Question: ## Overview
I'm trying to write a web service using ASP.NET Core that allows clients to query and modify the state of a microcontroller. This microcontroller contains a number of systems that I model within my application - for instance, a PWM system, an actuator input system, etc.
The components of these systems all have particular that can be queried or modified using a <URL> library.
is that I'm trying to implement JSON Patch support for a new "CAN database" system that logically should map a definition name to a particular CAN message definition, and I'm not sure how to go about this.
## Details
The diagram below models the CAN database system. A 'CanDatabase' instance should logically contain a dictionary of the form 'IDictionary<string, CanMessageDefinition>'.

To support creating new message definitions, my application should allow users to send JSON patch requests like this:
'''
{
"op": "add",
"path": "/candb/my_new_definition",
"value": {
"template": ["...", "..."],
"repeatRate": "...",
"...": "...",
}
}
'''
Here, 'my_new_definition' would define the definition , and the object associated with 'value' should be deserialised to a 'CanMessageDefinition' . This should then be stored as a new key-value pair in the 'CanDatabase' dictionary.
The issue is that 'path' should specify a which for statically-typed objects would be...well, static (an exception to this is that it allows for referencing e.g. '/pwms/3' as above).
## What I've tried
Forget the fact that I it won't work - I tried the implementation below (which uses static-typing only despite the fact I need to support dynamic JSON Patch paths) just to see what happens.
'''
internal sealed class CanDatabaseModel : DeviceComponentModel<CanDatabaseModel>
{
public CanDatabaseModel()
{
this.Definitions = new Dictionary<string, CanMessageDefinition>();
}
[JsonProperty(PropertyName = "candb")]
public IDictionary<string, CanMessageDefinition> Definitions { get; }
...
}
'''
'''
{
"op": "add",
"path": "/candb/foo",
"value": {
"messageId": 171,
"template": [17, 34],
"repeatRate": 100,
"canPort": 0
}
}
'''
An 'InvalidCastException' is thrown at the site where I try to apply the specified changes to the 'JsonPatchDocument'.
Site:
'''
var currentModelSnapshot = this.currentModelFilter(this.currentModel.Copy());
var snapshotWithChangesApplied = currentModelSnapshot.Copy();
diffDocument.ApplyTo(snapshotWithChangesApplied);
'''
Exception:
'''
Unable to cast object of type 'Newtonsoft.Json.Serialization.JsonDictionaryContract' to type 'Newtonsoft.Json.Serialization.JsonObjectContract'.
'''
---
A more promising plan of attack seemed to be relying on <URL>, which involves performing patch operations on instances of 'ExpandoObject'. This allows you to use JSON patch documents to add, remove or replace properties since you're dealing with a dynamically-typed object.
'''
internal sealed class CanDatabaseModel : DeviceComponentModel<CanDatabaseModel>
{
public CanDatabaseModel()
{
this.Definitions = new ExpandoObject();
}
[JsonProperty(PropertyName = "candb")]
public IDictionary<string, object> Definitions { get; }
...
}
'''
'''
{
"op": "add",
"path": "/candb/foo",
"value": {
"messageId": 171,
"template": [17, 34],
"repeatRate": 100,
"canPort": 0
}
}
'''
Making this change allows this part of my test to run without exceptions being raised, but JSON Patch has no knowledge of what to deserialise 'value' as, resulting in the data being stored in the dictionary as a 'JObject' rather than a 'CanMessageDefinition':
<URL>
Would it be possible to 'tell' JSON Patch how to deserialise the information by any chance? Perhaps something along the lines of using a 'JsonConverter' attribute on 'Definitions'?
'''
[JsonProperty(PropertyName = "candb")]
[JsonConverter(...)]
public IDictionary<string, object> Definitions { get; }
'''
---
## Summary
- - - - 'JObject'-
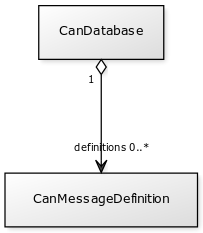
Answer: Since there doesn't seem to be any official way to do it, I've come up with a Temporary Solution™️ (read: a solution that works well enough so I'll probably keep it forever).
In order to make it seem like JSON Patch handles dictionary-like operations, I created a class called 'DynamicDeserialisationStore' which inherits from <URL> and makes use of JSON Patch's support for dynamic objects.
More specifically, this class overrides methods like 'TrySetMember', 'TrySetIndex', 'TryGetMember', etc. to essentially act like a dictionary, except that it delegates all these operations to callbacks provided to its constructor.
The code below provides the implementation of 'DynamicDeserialisationStore'. It implements 'IDictionary<string, object>' (which is the signature JSON Patch requires to work with dynamic objects) but I only implement the bare minimum of the methods I require.
The problem with JSON Patch's support for dynamic objects is that it will set properties to 'JObject' instances i.e. it won't automatically perform deserialisation like it would when setting static properties, as it can't infer the type. 'DynamicDeserialisationStore' is parameterised on the type of object that it will try to automatically try to deserialise these 'JObject' instances to when they're set.
The class accepts callbacks to handle basic dictionary operations instead of maintaining an internal dictionary itself, because in my "real" system model code I don't actually use a dictionary (for various reasons) - I just make it appear that way to clients.
'''
internal sealed class DynamicDeserialisationStore<T> : DynamicObject, IDictionary<string, object> where T : class
{
private readonly Action<string, T> storeValue;
private readonly Func<string, bool> removeValue;
private readonly Func<string, T> retrieveValue;
private readonly Func<IEnumerable<string>> retrieveKeys;
public DynamicDeserialisationStore(
Action<string, T> storeValue,
Func<string, bool> removeValue,
Func<string, T> retrieveValue,
Func<IEnumerable<string>> retrieveKeys)
{
this.storeValue = storeValue;
this.removeValue = removeValue;
this.retrieveValue = retrieveValue;
this.retrieveKeys = retrieveKeys;
}
public int Count
{
get
{
return this.retrieveKeys().Count();
}
}
private IReadOnlyDictionary<string, T> AsDict
{
get
{
return (from key in this.retrieveKeys()
let value = this.retrieveValue(key)
select new { key, value })
.ToDictionary(it => it.key, it => it.value);
}
}
public override bool TrySetIndex(SetIndexBinder binder, object[] indexes, object value)
{
if (indexes.Length == 1 && indexes[0] is string && value is JObject)
{
return this.TryUpdateValue(indexes[0] as string, value);
}
return base.TrySetIndex(binder, indexes, value);
}
public override bool TryGetIndex(GetIndexBinder binder, object[] indexes, out object result)
{
if (indexes.Length == 1 && indexes[0] is string)
{
try
{
result = this.retrieveValue(indexes[0] as string);
return true;
}
catch (KeyNotFoundException)
{
// Pass through.
}
}
return base.TryGetIndex(binder, indexes, out result);
}
public override bool TrySetMember(SetMemberBinder binder, object value)
{
return this.TryUpdateValue(binder.Name, value);
}
public override bool TryGetMember(GetMemberBinder binder, out object result)
{
try
{
result = this.retrieveValue(binder.Name);
return true;
}
catch (KeyNotFoundException)
{
return base.TryGetMember(binder, out result);
}
}
private bool TryUpdateValue(string name, object value)
{
JObject jObject = value as JObject;
T tObject = value as T;
if (jObject != null)
{
this.storeValue(name, jObject.ToObject<T>());
return true;
}
else if (tObject != null)
{
this.storeValue(name, tObject);
return true;
}
return false;
}
object IDictionary<string, object>.this[string key]
{
get
{
return this.retrieveValue(key);
}
set
{
this.TryUpdateValue(key, value);
}
}
public IEnumerator<KeyValuePair<string, object>> GetEnumerator()
{
return this.AsDict.ToDictionary(it => it.Key, it => it.Value as object).GetEnumerator();
}
public void Add(string key, object value)
{
this.TryUpdateValue(key, value);
}
public bool Remove(string key)
{
return this.removeValue(key);
}
#region Unused methods
bool ICollection<KeyValuePair<string, object>>.IsReadOnly
{
get
{
throw new NotImplementedException();
}
}
ICollection<string> IDictionary<string, object>.Keys
{
get
{
throw new NotImplementedException();
}
}
ICollection<object> IDictionary<string, object>.Values
{
get
{
throw new NotImplementedException();
}
}
void ICollection<KeyValuePair<string, object>>.Add(KeyValuePair<string, object> item)
{
throw new NotImplementedException();
}
void ICollection<KeyValuePair<string, object>>.Clear()
{
throw new NotImplementedException();
}
bool ICollection<KeyValuePair<string, object>>.Contains(KeyValuePair<string, object> item)
{
throw new NotImplementedException();
}
bool IDictionary<string, object>.ContainsKey(string key)
{
throw new NotImplementedException();
}
void ICollection<KeyValuePair<string, object>>.CopyTo(KeyValuePair<string, object>[] array, int arrayIndex)
{
throw new NotImplementedException();
}
IEnumerator IEnumerable.GetEnumerator()
{
throw new NotImplementedException();
}
bool ICollection<KeyValuePair<string, object>>.Remove(KeyValuePair<string, object> item)
{
throw new NotImplementedException();
}
bool IDictionary<string, object>.TryGetValue(string key, out object value)
{
throw new NotImplementedException();
}
#endregion
}
'''
The tests for this class are provided below. I create a mock system model (see image) and perform various JSON Patch operations on it.

Here's the code:
'''
public class DynamicDeserialisationStoreTests
{
private readonly FooSystemModel fooSystem;
public DynamicDeserialisationStoreTests()
{
this.fooSystem = new FooSystemModel();
}
[Fact]
public void Store_Should_Handle_Adding_Keyed_Model()
{
// GIVEN the foo system currently contains no foos.
this.fooSystem.Foos.ShouldBeEmpty();
// GIVEN a patch document to store a foo called "test".
var request = "{"op":"add","path":"/foos/test","value":{"number":3,"bazzed":true}}";
var operation = JsonConvert.DeserializeObject<Operation<FooSystemModel>>(request);
var patchDocument = new JsonPatchDocument<FooSystemModel>(
new[] { operation }.ToList(),
new CamelCasePropertyNamesContractResolver());
// WHEN we apply this patch document to the foo system model.
patchDocument.ApplyTo(this.fooSystem);
// THEN the system model should now contain a new foo called "test" with the expected properties.
this.fooSystem.Foos.ShouldHaveSingleItem();
FooModel foo = this.fooSystem.Foos["test"] as FooModel;
foo.Number.ShouldBe(3);
foo.IsBazzed.ShouldBeTrue();
}
[Fact]
public void Store_Should_Handle_Removing_Keyed_Model()
{
// GIVEN the foo system currently contains a foo.
var testFoo = new FooModel { Number = 3, IsBazzed = true };
this.fooSystem.Foos["test"] = testFoo;
// GIVEN a patch document to remove a foo called "test".
var request = "{"op":"remove","path":"/foos/test"}";
var operation = JsonConvert.DeserializeObject<Operation<FooSystemModel>>(request);
var patchDocument = new JsonPatchDocument<FooSystemModel>(
new[] { operation }.ToList(),
new CamelCasePropertyNamesContractResolver());
// WHEN we apply this patch document to the foo system model.
patchDocument.ApplyTo(this.fooSystem);
// THEN the system model should be empty.
this.fooSystem.Foos.ShouldBeEmpty();
}
[Fact]
public void Store_Should_Handle_Modifying_Keyed_Model()
{
// GIVEN the foo system currently contains a foo.
var originalFoo = new FooModel { Number = 3, IsBazzed = true };
this.fooSystem.Foos["test"] = originalFoo;
// GIVEN a patch document to modify a foo called "test".
var request = "{"op":"replace","path":"/foos/test", "value":{"number":6,"bazzed":false}}";
var operation = JsonConvert.DeserializeObject<Operation<FooSystemModel>>(request);
var patchDocument = new JsonPatchDocument<FooSystemModel>(
new[] { operation }.ToList(),
new CamelCasePropertyNamesContractResolver());
// WHEN we apply this patch document to the foo system model.
patchDocument.ApplyTo(this.fooSystem);
// THEN the system model should contain a modified "test" foo.
this.fooSystem.Foos.ShouldHaveSingleItem();
FooModel foo = this.fooSystem.Foos["test"] as FooModel;
foo.Number.ShouldBe(6);
foo.IsBazzed.ShouldBeFalse();
}
#region Mock Models
private class FooModel
{
[JsonProperty(PropertyName = "number")]
public int Number { get; set; }
[JsonProperty(PropertyName = "bazzed")]
public bool IsBazzed { get; set; }
}
private class FooSystemModel
{
private readonly IDictionary<string, FooModel> foos;
public FooSystemModel()
{
this.foos = new Dictionary<string, FooModel>();
this.Foos = new DynamicDeserialisationStore<FooModel>(
storeValue: (name, foo) => this.foos[name] = foo,
removeValue: name => this.foos.Remove(name),
retrieveValue: name => this.foos[name],
retrieveKeys: () => this.foos.Keys);
}
[JsonProperty(PropertyName = "foos")]
public IDictionary<string, object> Foos { get; }
}
#endregion
}
'''